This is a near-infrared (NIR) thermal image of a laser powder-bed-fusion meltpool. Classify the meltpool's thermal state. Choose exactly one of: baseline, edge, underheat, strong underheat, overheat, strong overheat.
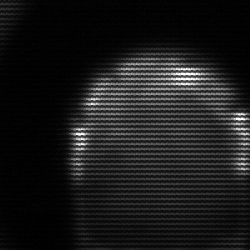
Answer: edge